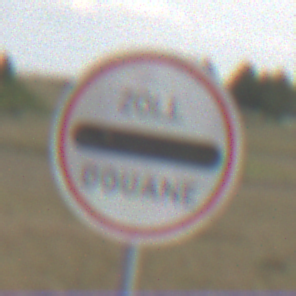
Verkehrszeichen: Zollstelle
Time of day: Midday
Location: Outdoor (Nature)
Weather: PartlyCloudy
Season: NotSpecified
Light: Natural